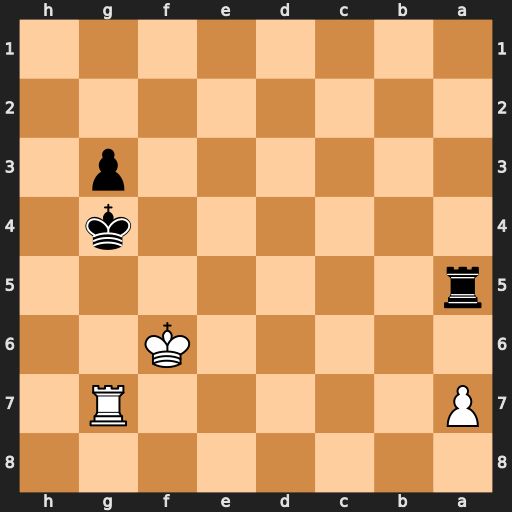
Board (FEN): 8/P5R1/5K2/r7/6k1/6p1/8/8
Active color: b
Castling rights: -
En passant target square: -
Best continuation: Kf3 Ke6 g2